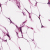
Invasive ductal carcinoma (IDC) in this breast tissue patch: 0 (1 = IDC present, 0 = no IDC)